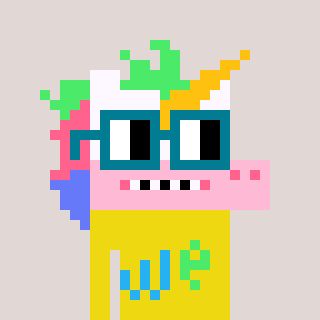
a pixel art character with square dark green glasses, a unicorn-shaped head and a yellow-colored body on a warm background